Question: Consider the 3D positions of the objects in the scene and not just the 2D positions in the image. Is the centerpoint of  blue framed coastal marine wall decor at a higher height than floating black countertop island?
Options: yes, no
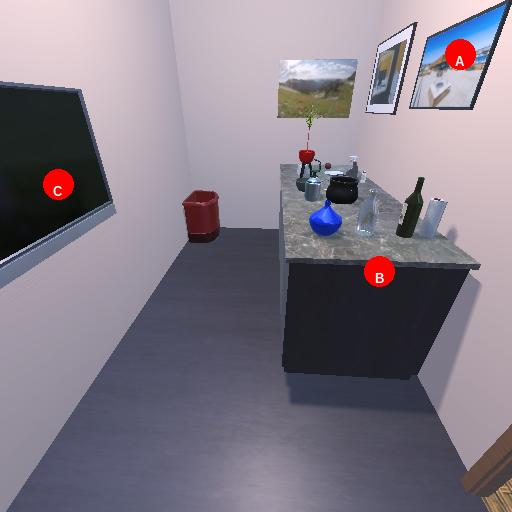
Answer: yes